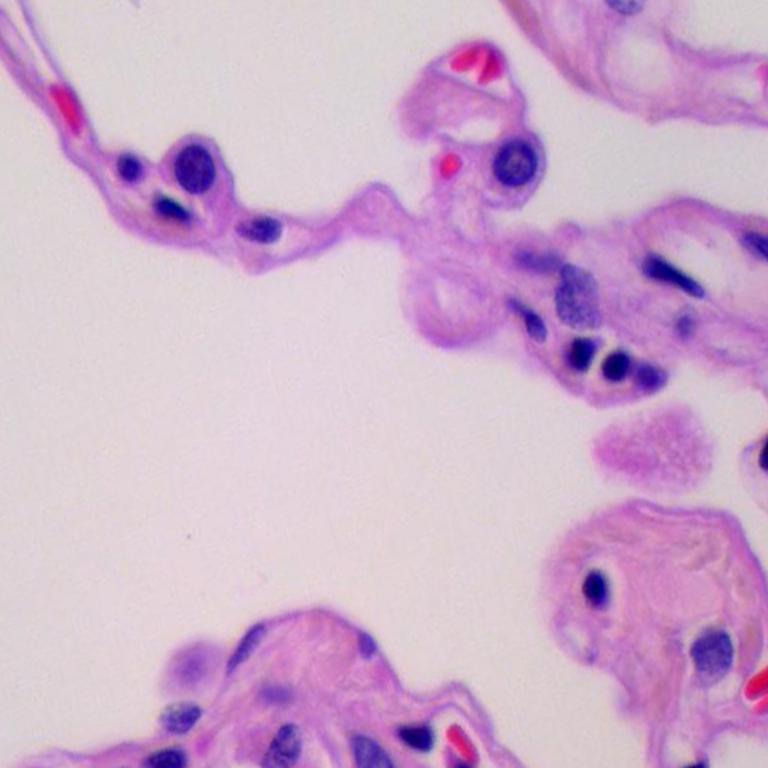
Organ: lung
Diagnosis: benign